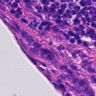
Metastatic tissue present: yes